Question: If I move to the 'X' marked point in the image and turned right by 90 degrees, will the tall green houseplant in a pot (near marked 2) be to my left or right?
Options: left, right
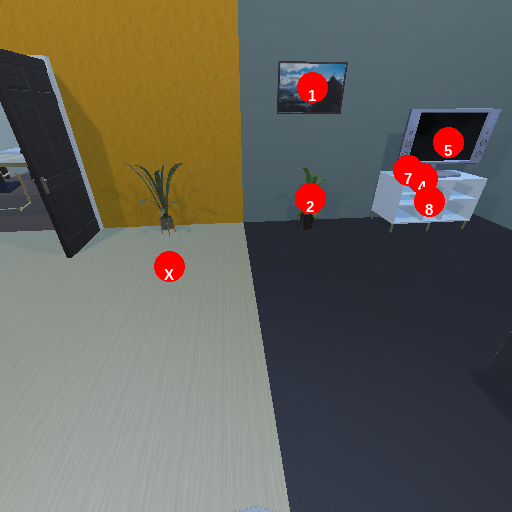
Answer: left